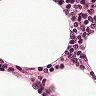
Metastatic tissue present: no